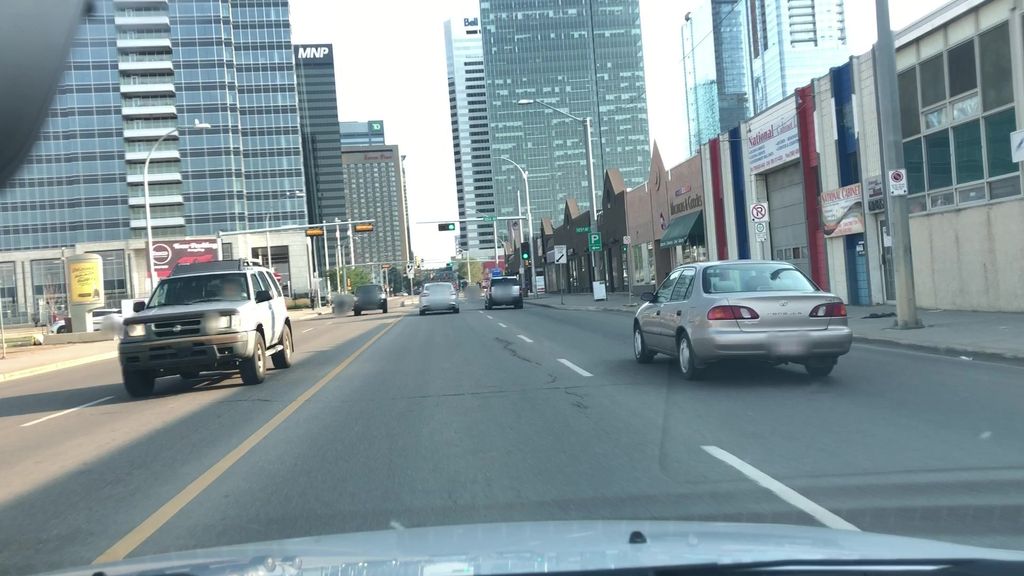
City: edmonton